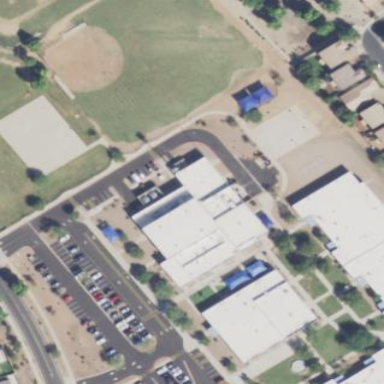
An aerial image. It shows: School building.